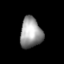
Tissue: lung
Cell type: Epithelial cells
Senescence score: 0.5681
Nuclear area (px): 650
Mean DAPI intensity: 151.435